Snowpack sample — Buffalo Mountain, Silverthorne, Colorado, USA (1/25/25, 10:11 AM MST)
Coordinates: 39.6222, -106.1139
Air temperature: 22 °F
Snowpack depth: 110 cm
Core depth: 20 cm
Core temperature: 48.2 °F
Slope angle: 12°, slope face: 102°
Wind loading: high
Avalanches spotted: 0
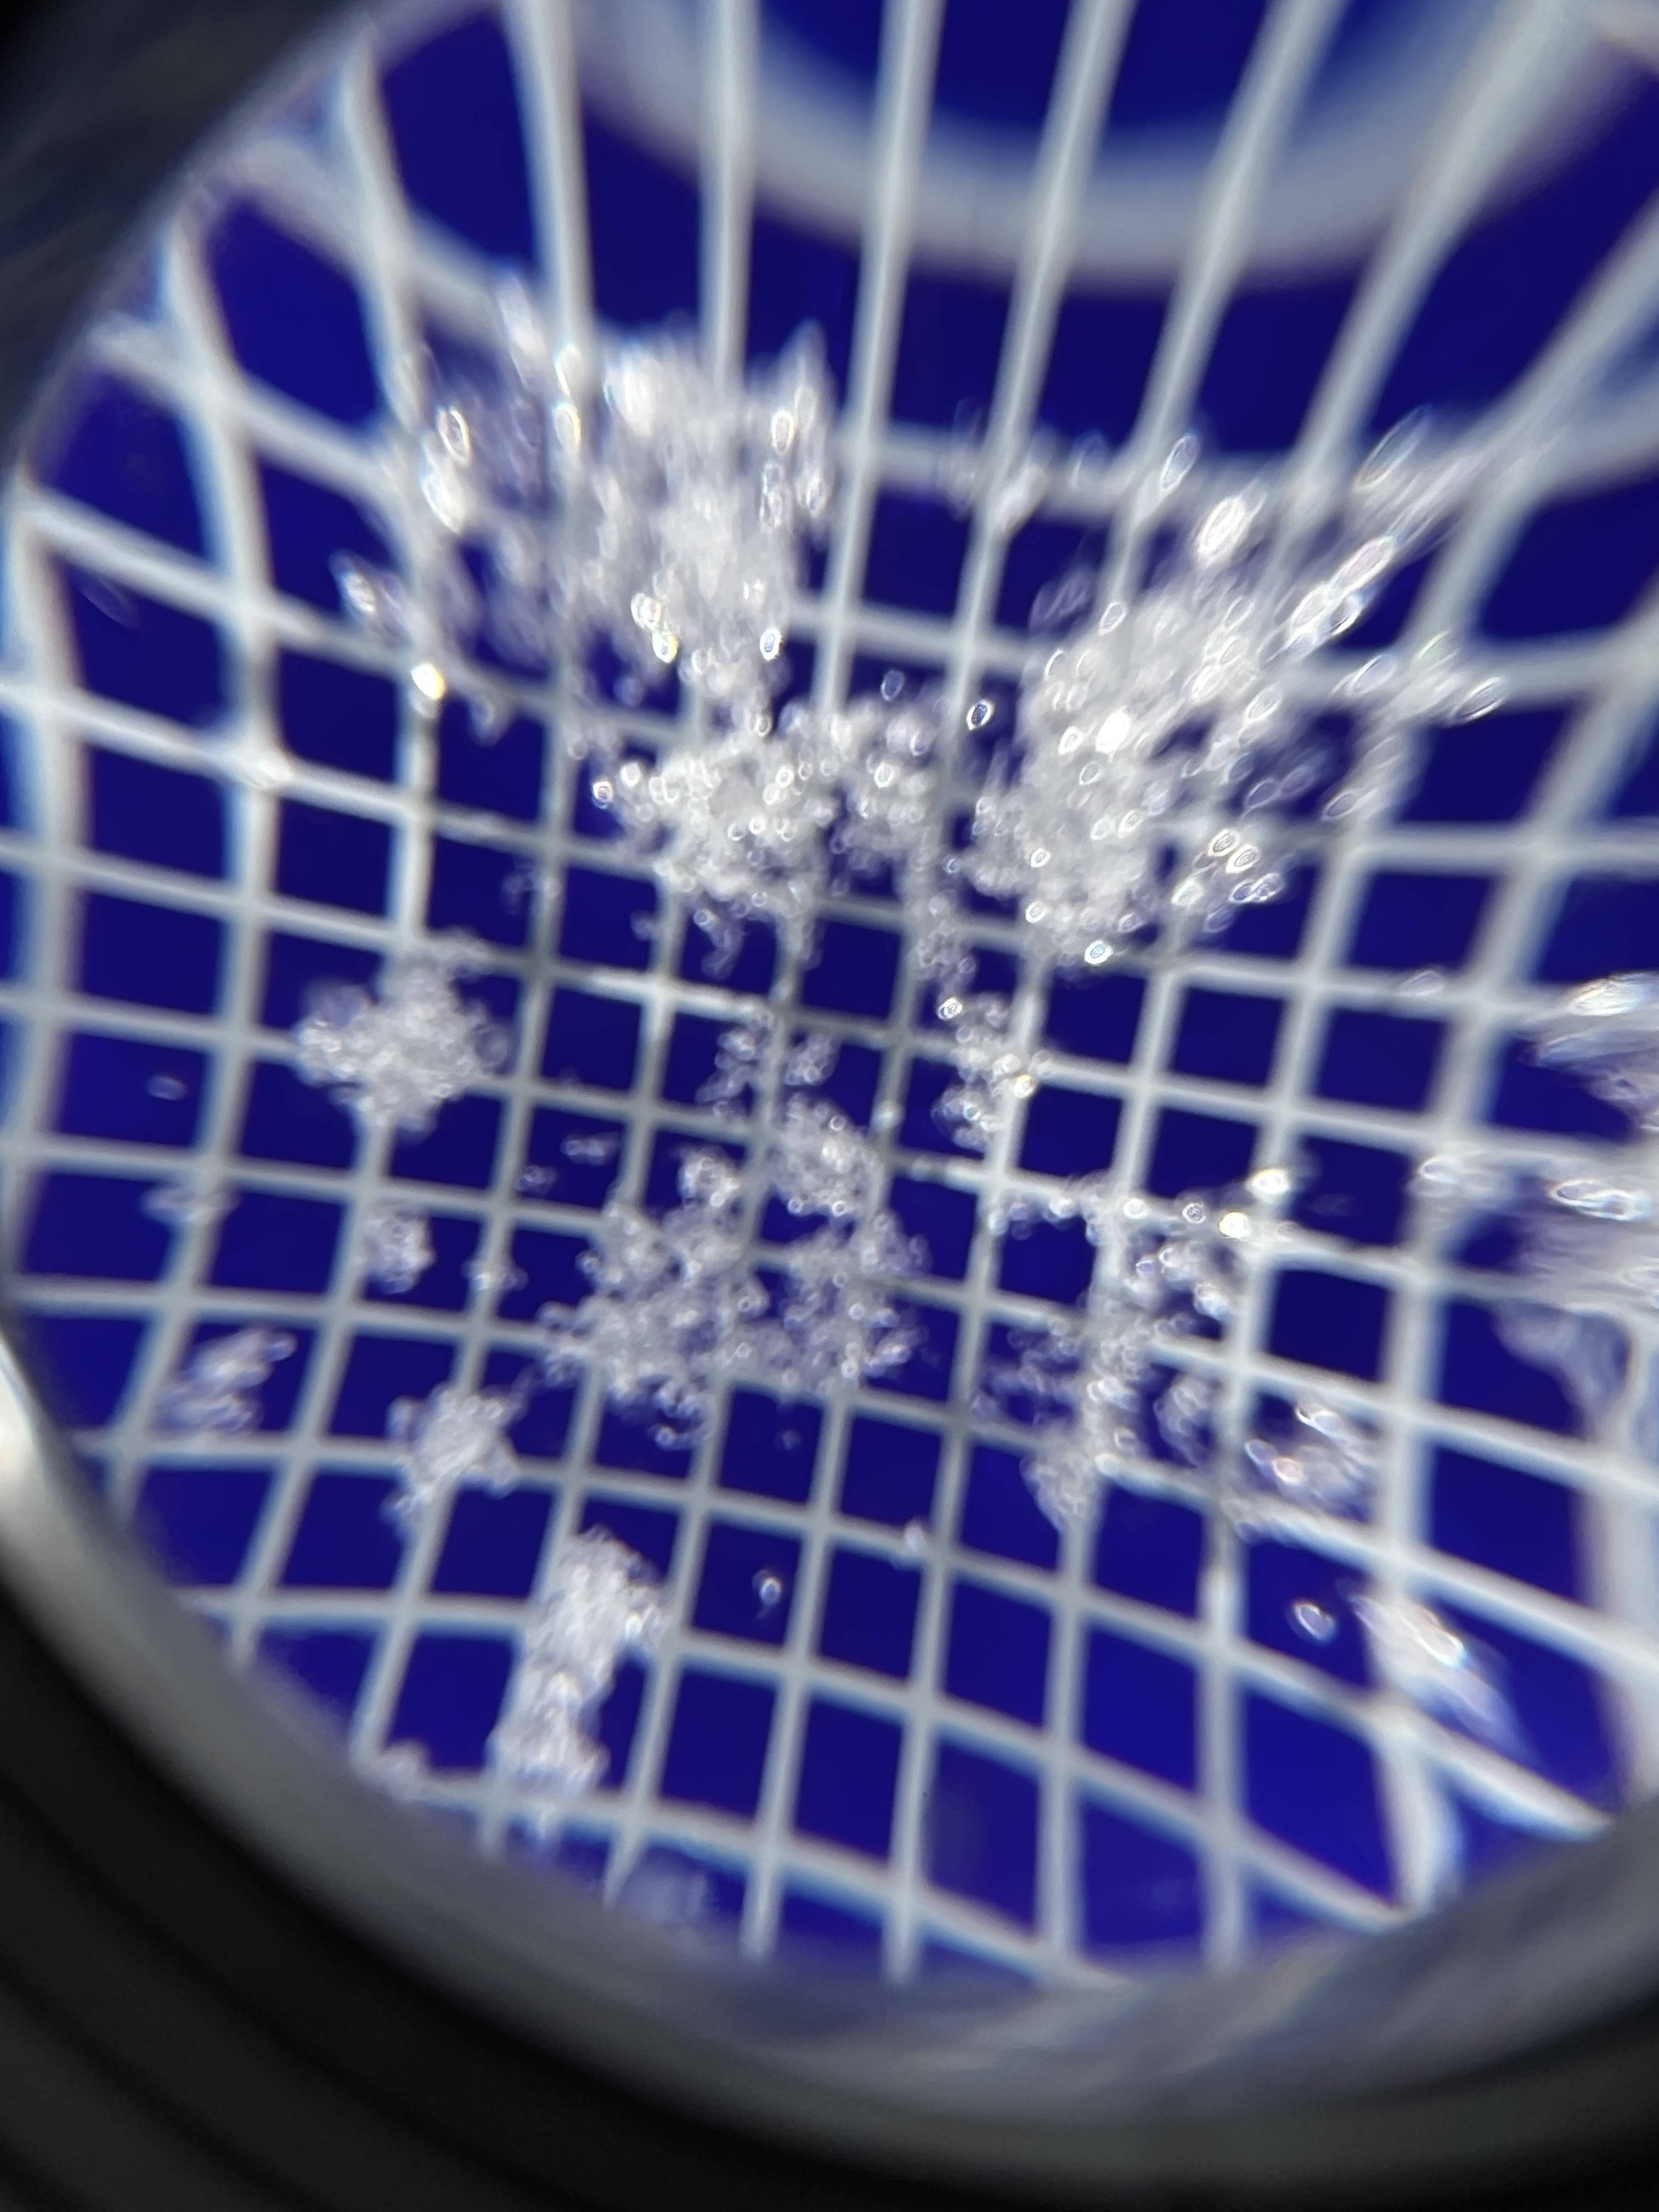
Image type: magnified_profile
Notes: No avalanches nearby, collected on the outskirts of a fire break 15 meters from the treeline, on way to Buffalo and Red Mountain